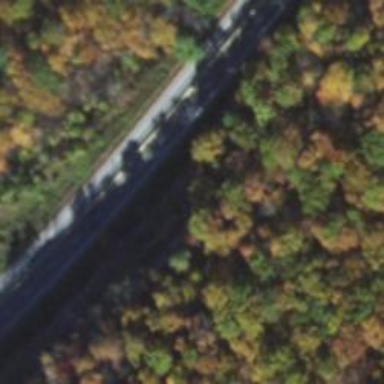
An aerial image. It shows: Trunk highway.